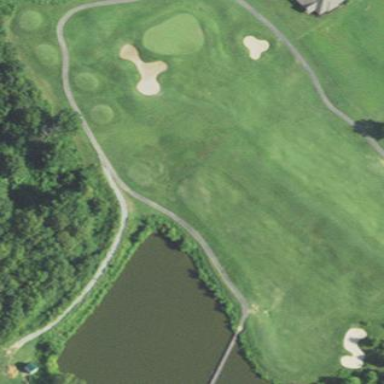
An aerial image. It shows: Rough area in golf course.